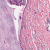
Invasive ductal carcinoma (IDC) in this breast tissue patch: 0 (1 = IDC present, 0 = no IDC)